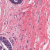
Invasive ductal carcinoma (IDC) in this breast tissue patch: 0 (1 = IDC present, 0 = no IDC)